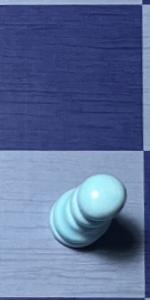
Label: Pawn_White